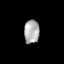
Tissue: skin
Cell type: Fibroblasts
Senescence score: 0.7015
Nuclear area (px): 352
Mean DAPI intensity: 173.261